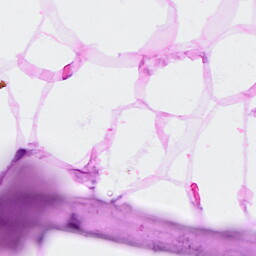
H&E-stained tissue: Breast